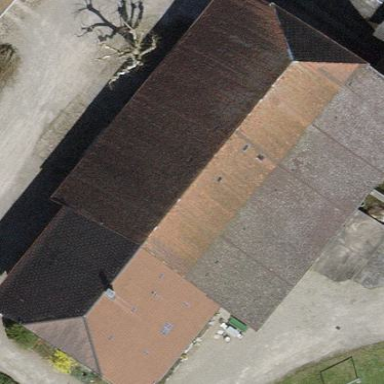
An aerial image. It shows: Farm building.